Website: macys
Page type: cart
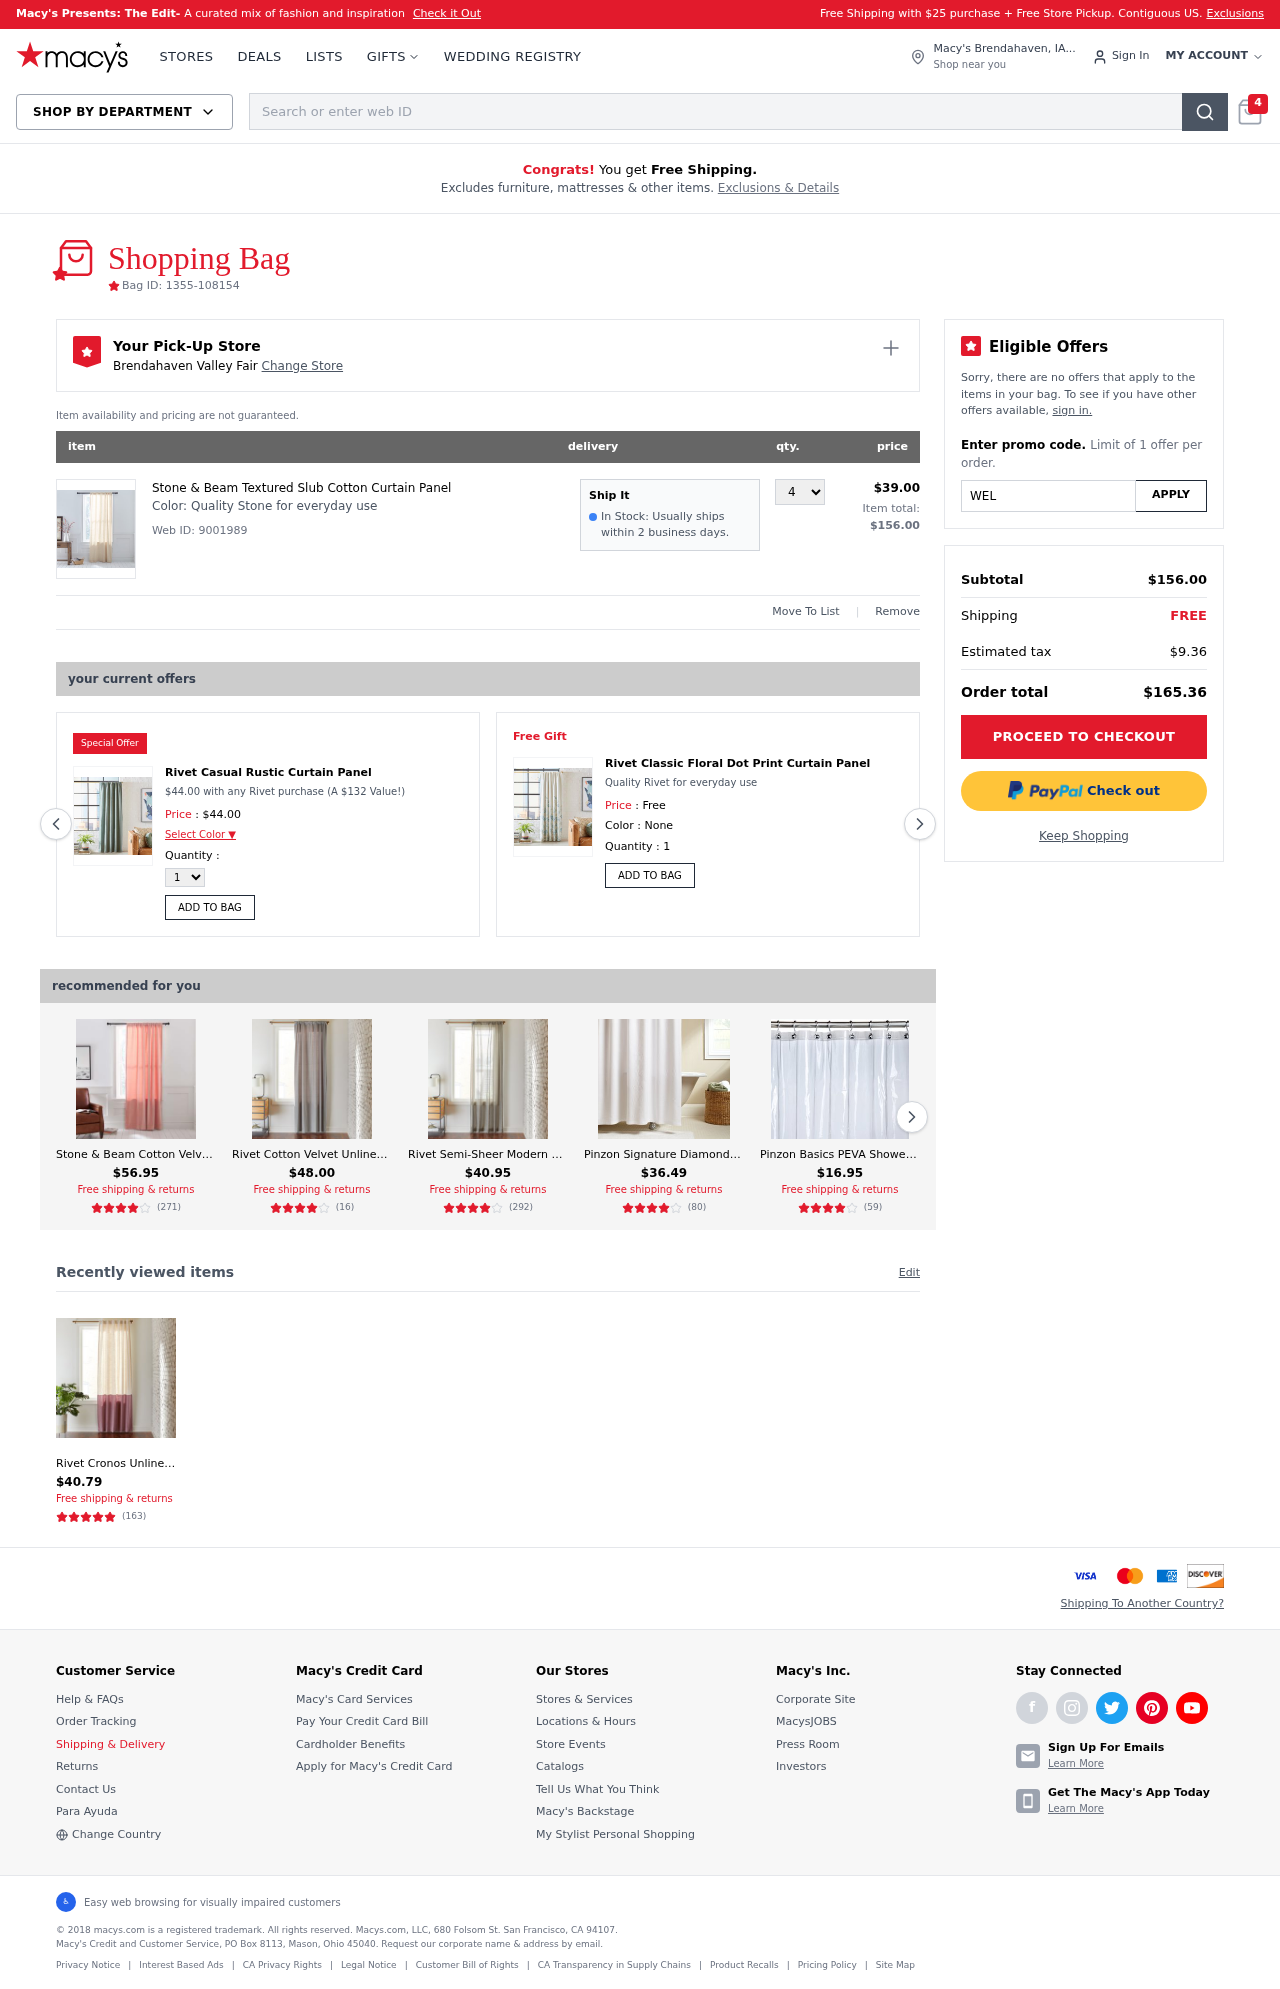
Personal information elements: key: PII_CITY
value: Brendahaven Valley Fair Change Store
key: PII_CITY_STATE
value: Brendahaven, IA
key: PII_PROMO_CODE
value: WELCOME81
Product elements: key: PRODUCT1_DESC
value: Quality Stone for everyday use
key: PRODUCT1_NAME
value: Stone & Beam Textured Slub Cotton Curtain Panel
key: PRODUCT1_PRICE
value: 39
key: PRODUCT1_QUANTITY
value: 4
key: PRODUCT2_NAME
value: Rivet Casual Rustic Curtain Panel
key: PRODUCT2_PRICE
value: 44
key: PRODUCT3_DESC
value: Quality Rivet for everyday use
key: PRODUCT3_NAME
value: Rivet Classic Floral Dot Print Curtain Panel
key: PRODUCT4_NAME
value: Stone & Beam Cotton Velvet Unlined Curtain
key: PRODUCT4_NUM_RATINGS
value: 271
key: PRODUCT4_PRICE
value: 56.95
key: PRODUCT4_RATING
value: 3.8
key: PRODUCT5_NAME
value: Rivet Cotton Velvet Unlined Curtain
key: PRODUCT5_NUM_RATINGS
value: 16
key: PRODUCT5_PRICE
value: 48
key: PRODUCT5_RATING
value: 4.1
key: PRODUCT6_NAME
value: Rivet Semi-Sheer Modern Pin-Stripe Linen Curtain
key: PRODUCT6_NUM_RATINGS
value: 292
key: PRODUCT6_PRICE
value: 40.95
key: PRODUCT6_RATING
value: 3.6
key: PRODUCT7_NAME
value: Pinzon Signature Diamond Matelasse Shower Curtain
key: PRODUCT7_NUM_RATINGS
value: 80
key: PRODUCT7_PRICE
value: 36.49
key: PRODUCT7_RATING
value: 3.6
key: PRODUCT8_NAME
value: Pinzon Basics PEVA Shower Curtain Liner - 72 x 72-inches
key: PRODUCT8_NUM_RATINGS
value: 59
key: PRODUCT8_PRICE
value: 16.95
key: PRODUCT8_RATING
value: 4.1
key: PRODUCT9_NAME
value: Rivet Cronos Unlined Curtain
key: PRODUCT9_NUM_RATINGS
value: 163
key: PRODUCT9_PRICE
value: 40.79
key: PRODUCT9_RATING
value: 4.7
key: PRODUCT2_DESC
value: $44.00 with any Rivet purchase (A $132 Value!)
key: PRODUCT1_WEB_ID
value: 9001989
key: PRODUCT1_TOTAL
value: $156.00
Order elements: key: ORDER_NUM_ITEMS
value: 4
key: ORDER_ID
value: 1355-108154
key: ORDER_SUBTOTAL
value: $156.00
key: ORDER_TAX
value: $9.36
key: ORDER_TOTAL
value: $165.36
Search elements: key: HEADER_SEARCH
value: Search or enter web ID